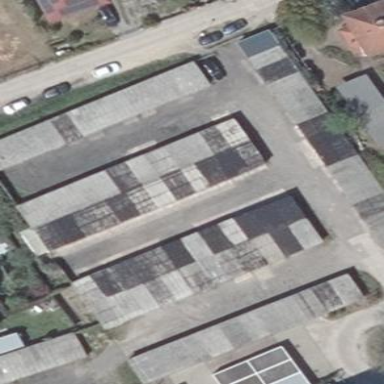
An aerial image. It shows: Garage.